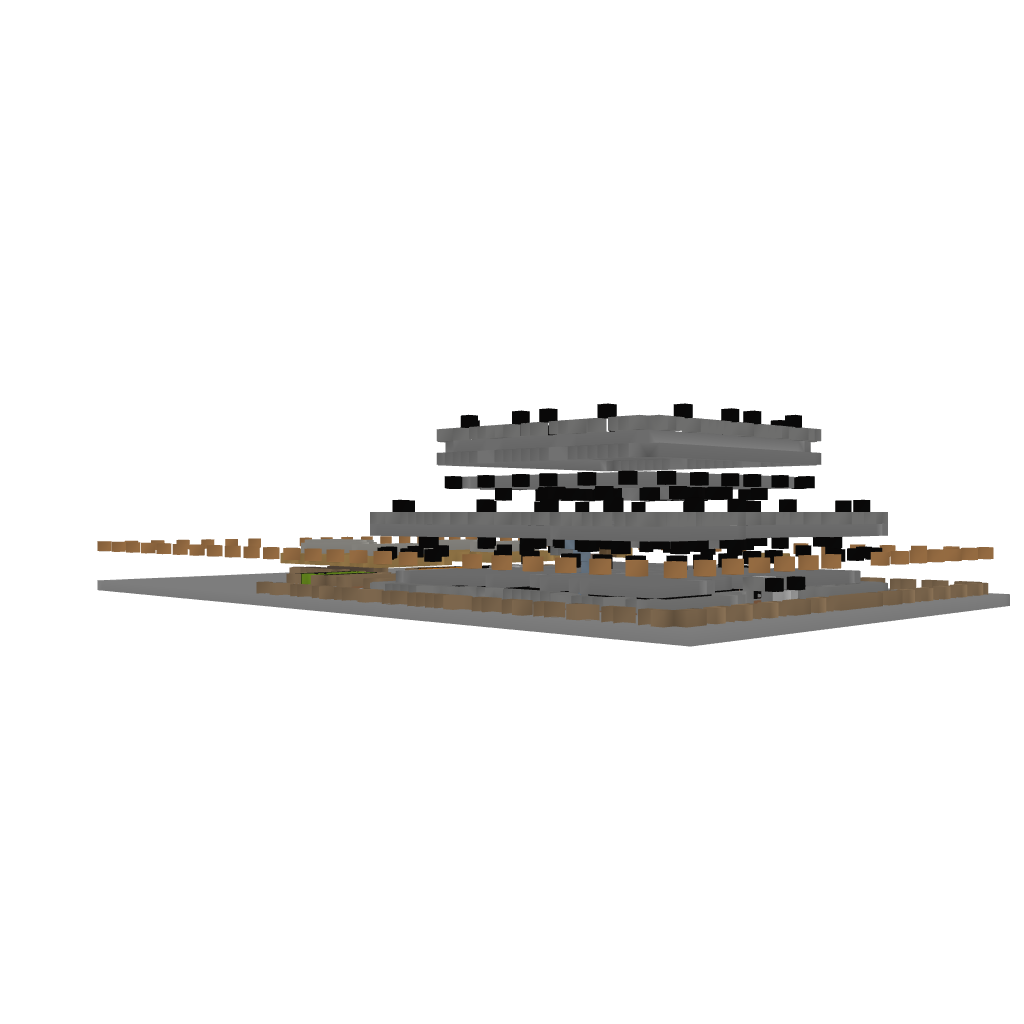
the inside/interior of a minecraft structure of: big castle house